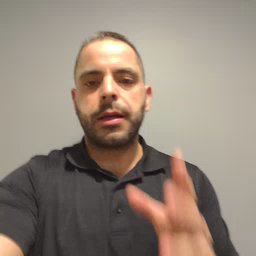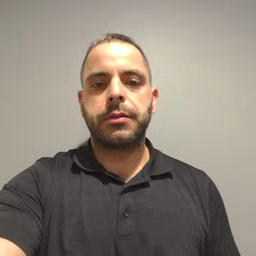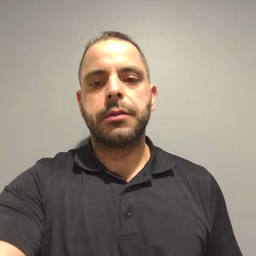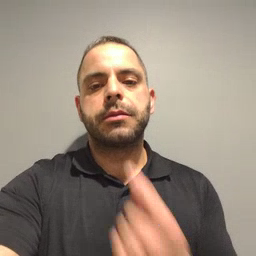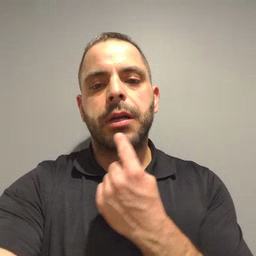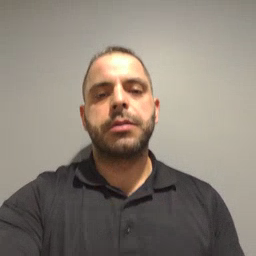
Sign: say